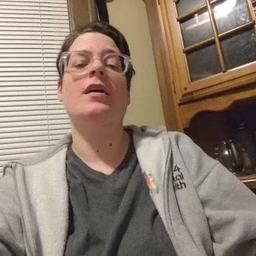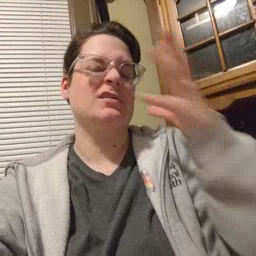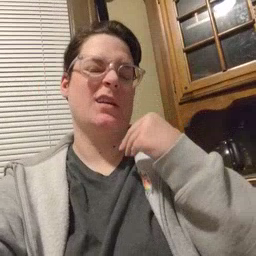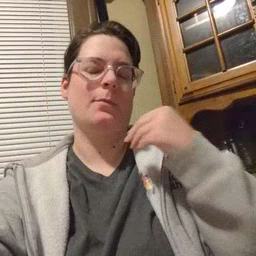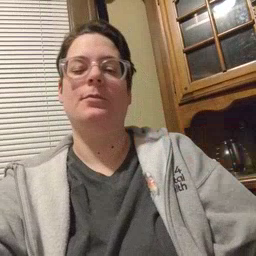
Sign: sleep